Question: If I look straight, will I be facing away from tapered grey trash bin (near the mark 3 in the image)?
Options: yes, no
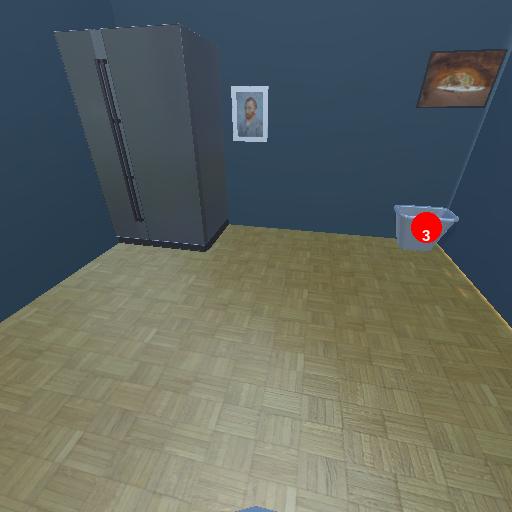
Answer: yes